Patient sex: M
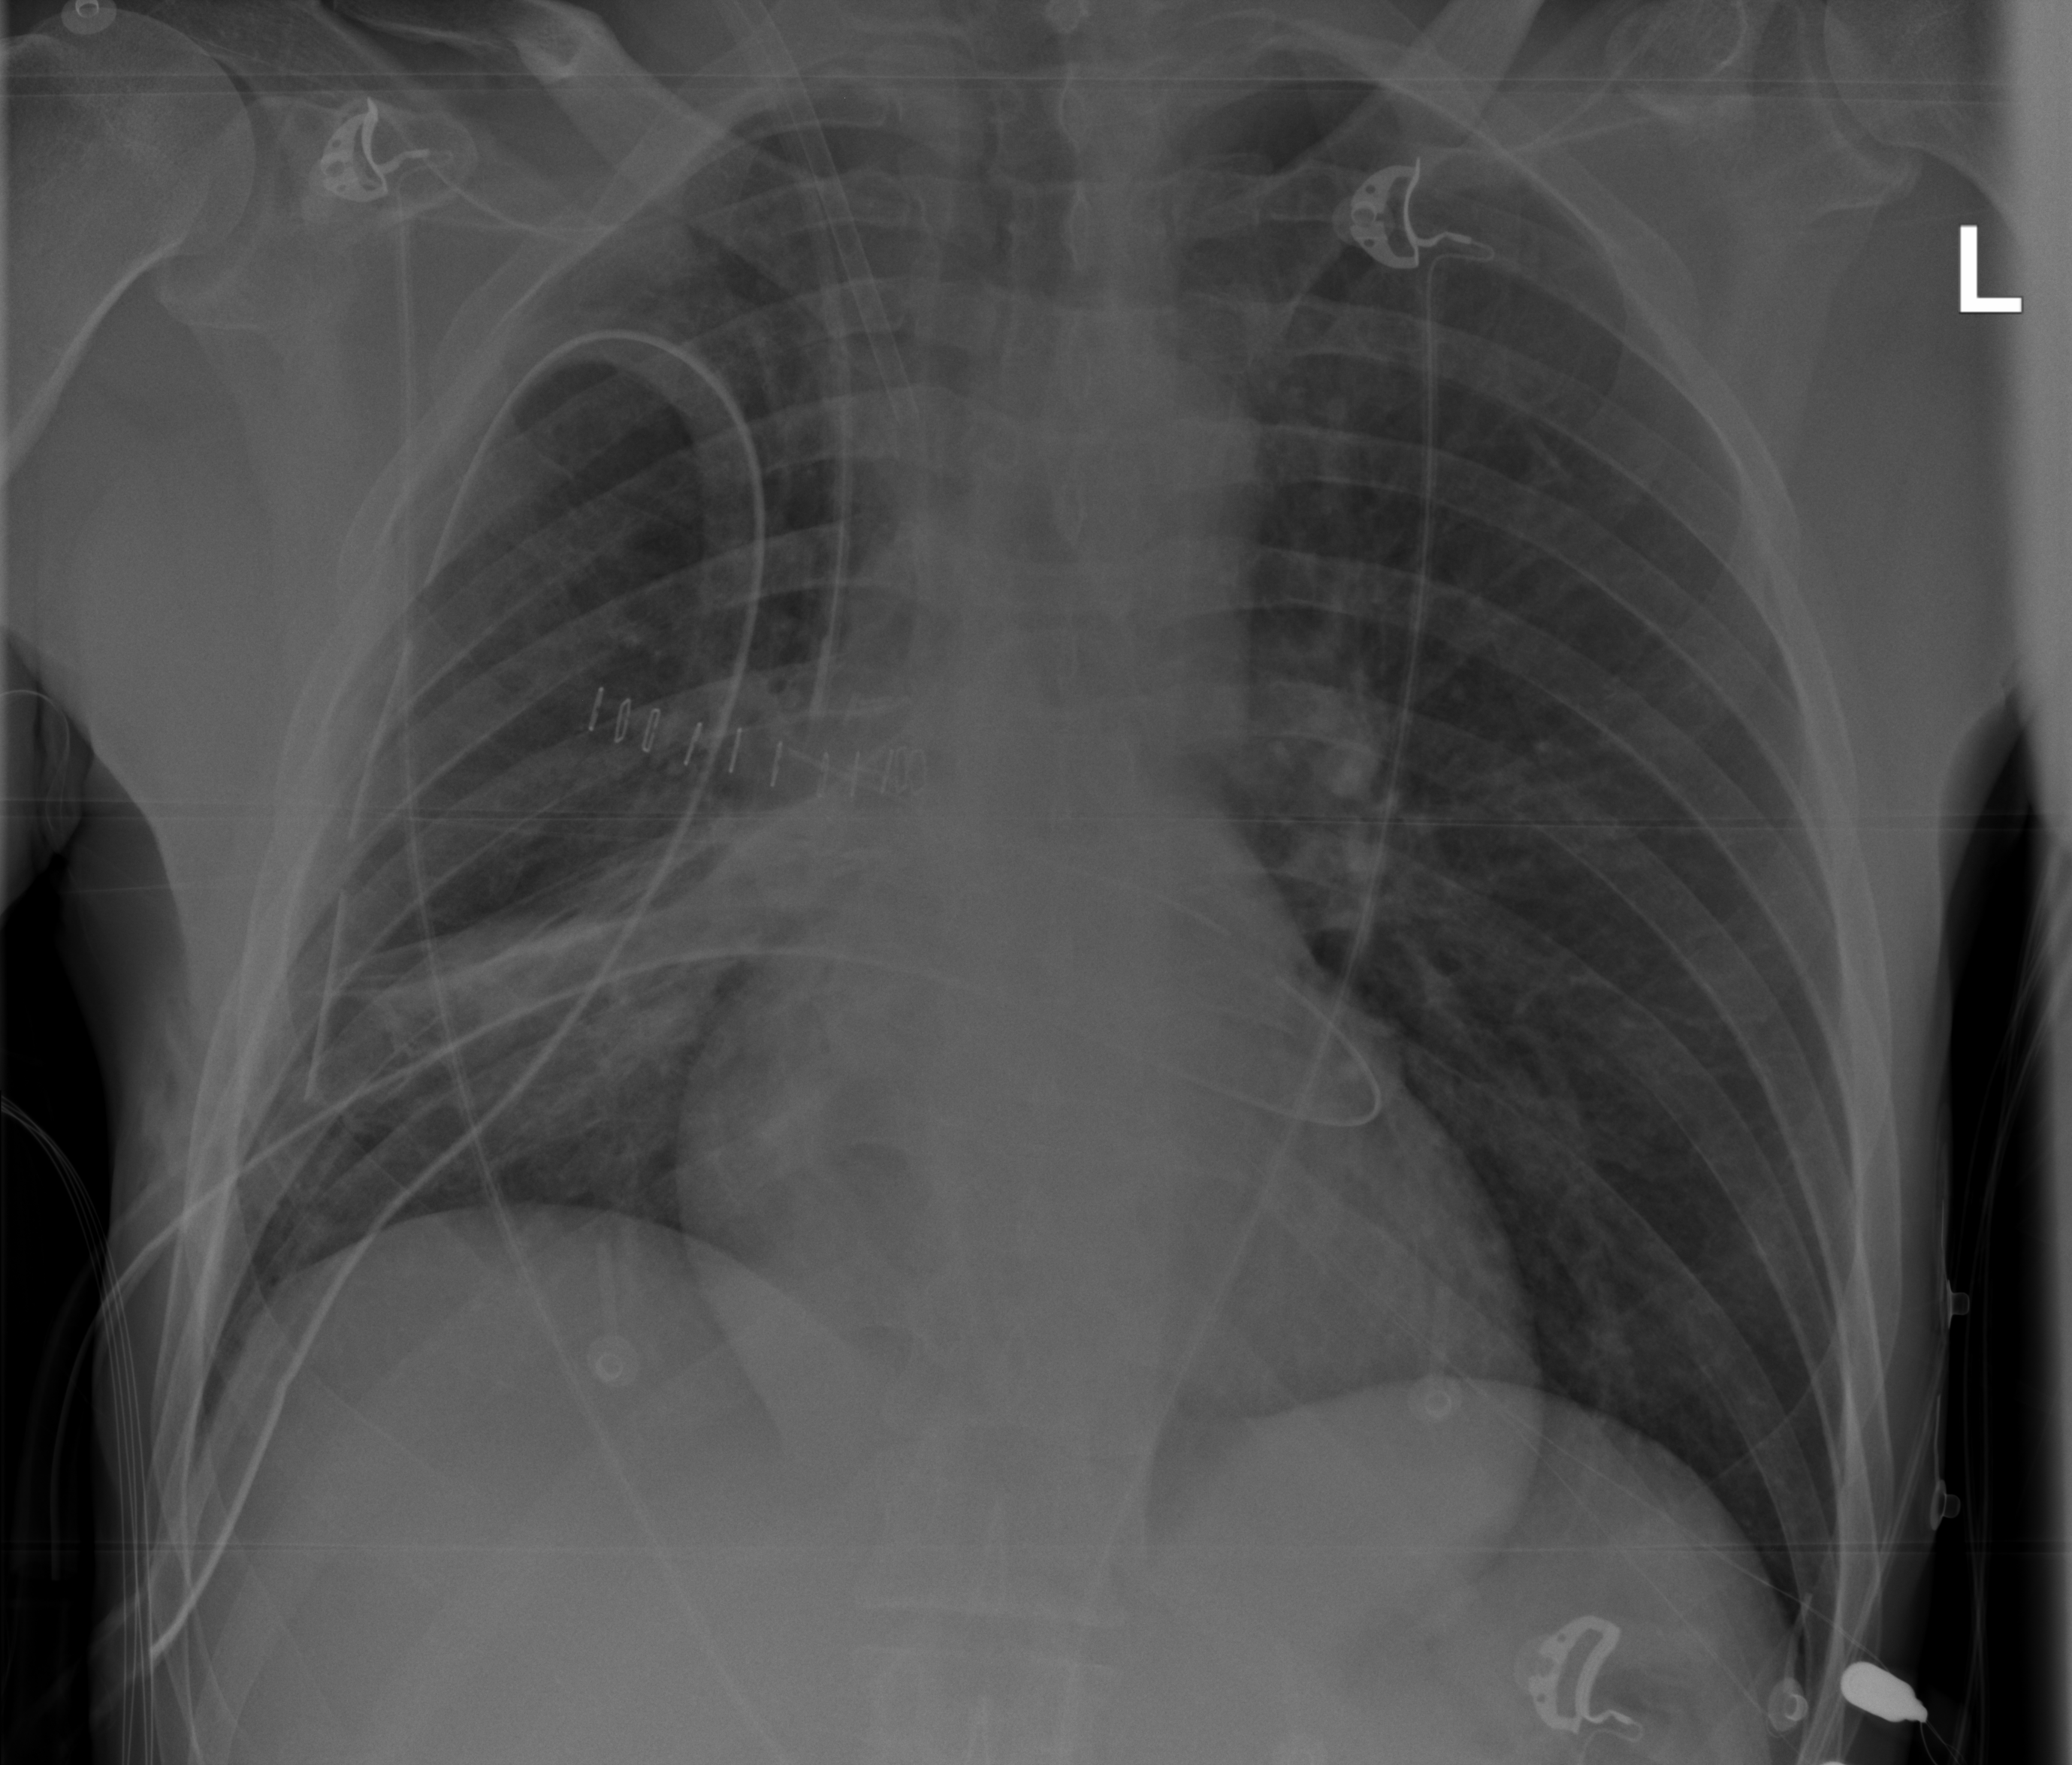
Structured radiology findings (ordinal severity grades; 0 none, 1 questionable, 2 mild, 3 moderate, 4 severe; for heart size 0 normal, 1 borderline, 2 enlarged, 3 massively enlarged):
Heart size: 0
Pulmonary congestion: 0
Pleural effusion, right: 0
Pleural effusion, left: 0
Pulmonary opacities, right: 0
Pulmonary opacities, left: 0
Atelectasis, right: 2
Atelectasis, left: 0